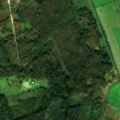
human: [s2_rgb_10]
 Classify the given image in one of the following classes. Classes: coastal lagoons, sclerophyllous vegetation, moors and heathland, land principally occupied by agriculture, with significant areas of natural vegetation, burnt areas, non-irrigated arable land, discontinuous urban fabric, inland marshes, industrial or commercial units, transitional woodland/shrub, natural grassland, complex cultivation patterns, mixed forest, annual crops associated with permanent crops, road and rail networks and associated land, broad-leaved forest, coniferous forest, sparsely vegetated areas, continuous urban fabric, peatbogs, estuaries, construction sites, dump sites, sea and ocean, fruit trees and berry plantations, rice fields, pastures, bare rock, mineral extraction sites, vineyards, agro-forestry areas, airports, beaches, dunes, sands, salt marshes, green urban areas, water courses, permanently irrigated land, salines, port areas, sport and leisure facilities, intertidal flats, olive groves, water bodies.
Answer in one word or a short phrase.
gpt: pastures, land principally occupied by agriculture, with significant areas of natural vegetation, broad-leaved forest, mixed forest, transitional woodland/shrub